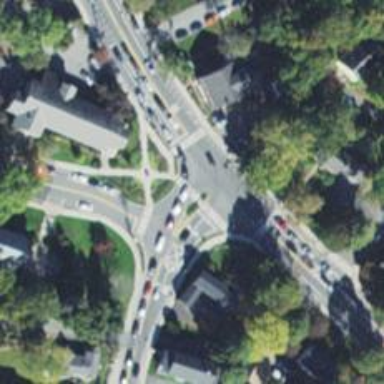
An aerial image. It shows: Marked road crossing.